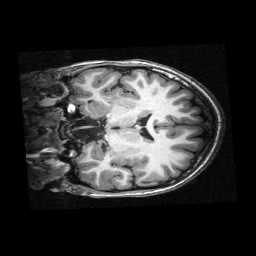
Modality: T1w
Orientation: coronal
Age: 10
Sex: female
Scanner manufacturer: siemens
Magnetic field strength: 3 T
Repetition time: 2.3 s
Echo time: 0.00336 s